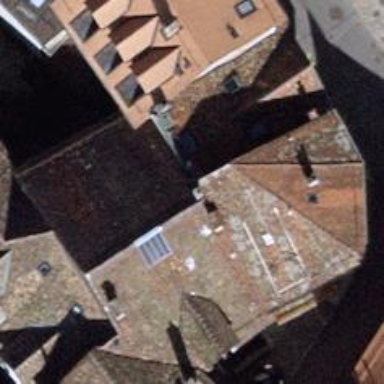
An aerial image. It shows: Building with ridge on the roof.